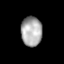
Tissue: lung
Cell type: Epithelial cells
Senescence score: 0.19
Nuclear area (px): 607
Mean DAPI intensity: 169.433